Question: I wrote an executable python program using 'PyInstaller' but I am getting a runtime error:

The app runs perfectly but it always has this error come up. I want to get rid of this problem.
I followed some advice from Stack Overflow and used dependency walker to find issues. In the log section I am getting output like this:
<URL>
Where a bunch of .dll files have a while 'PyInstaller' has a . Does this have something to do with 32 bit and 64 bit CPUs? Do I need to update my .dll files to 64 bit?
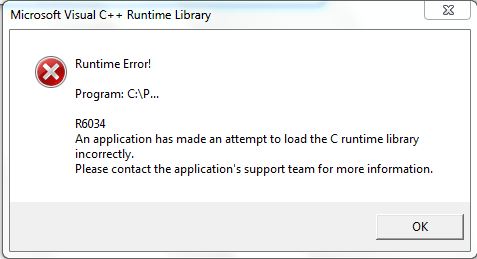
Answer: It looks like you have opened a 64-bit executable with the 32-bit version of Dependency Walker. If you re-open the file with the 64-bit version of Dependency walker it should get rid of your second error. And should point you to your first error which is a missing MS CRT DLL.